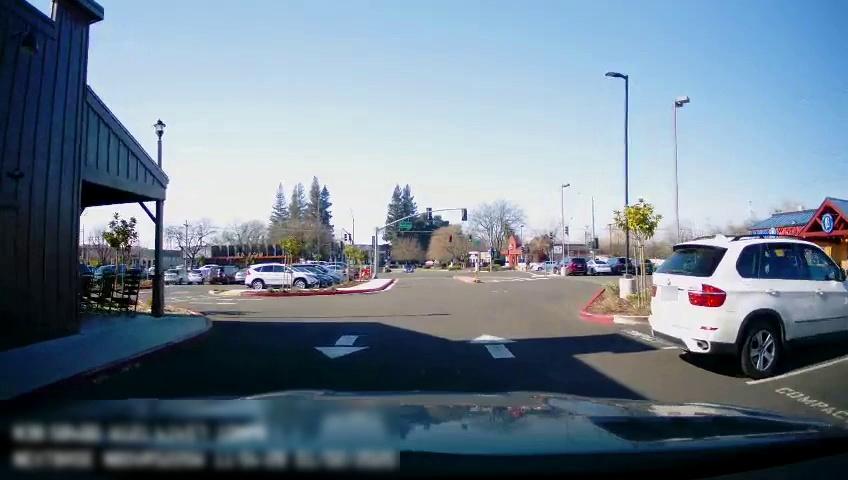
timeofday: Day
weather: Sunny
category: Drivable Space
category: Vehicles | SUV
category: Vehicles | SUV
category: Vehicles | Car
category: Vehicles | SUV
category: Vehicles | Car
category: Vehicles | Car
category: Vehicles | Car
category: Vehicles | Car
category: Vehicles | SUV
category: Vehicles | Car
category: Vehicles | SUV
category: Vehicles | Car
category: Vehicles | SUV
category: Vehicles | Car
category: Vehicles | SUV
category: Vehicles | Car
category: Traffic | Signs
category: Traffic | Lights
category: Traffic | Lights